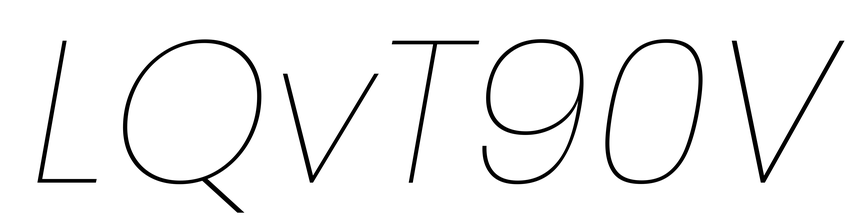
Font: Poppins-ThinItalic